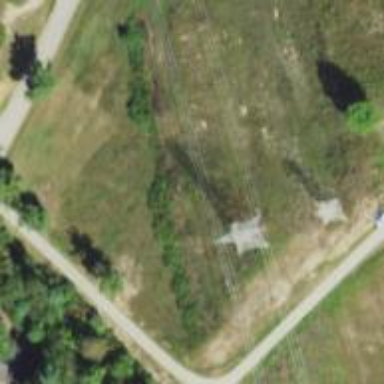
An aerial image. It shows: Lattice structure tower used for power transmission.